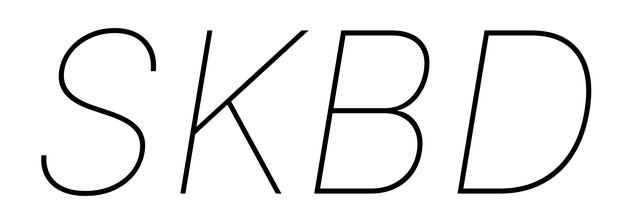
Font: Inter-Italic_Thin_Italic